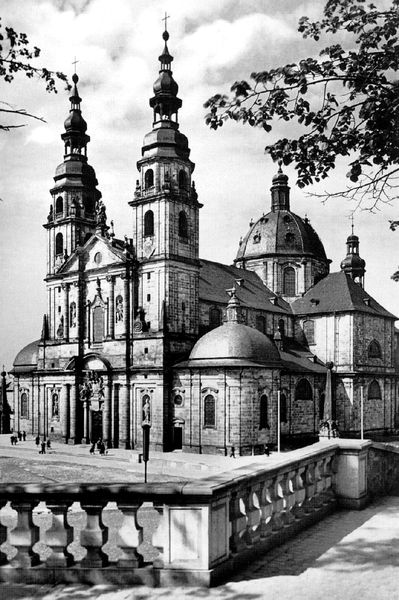
Titel: Fulda, Dom
Künstler: Johann Dientzenhofer
Standort: Fulda (EU - D - H)
Schlagwörter: blätter, gott, himmel, schatten, wolken, menschen, fenster, laternen, gebäude, weg, wand, barock, steine, ast, zweige, kirche, giebel, mauer, gelände, kuppel, geländer, foto, fotografie, eingang, fugen, kreuz, türme, dom, schwarzweiß, kathedrale, portal, jesus, etagen, aussentürme